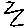
Label: zigzag